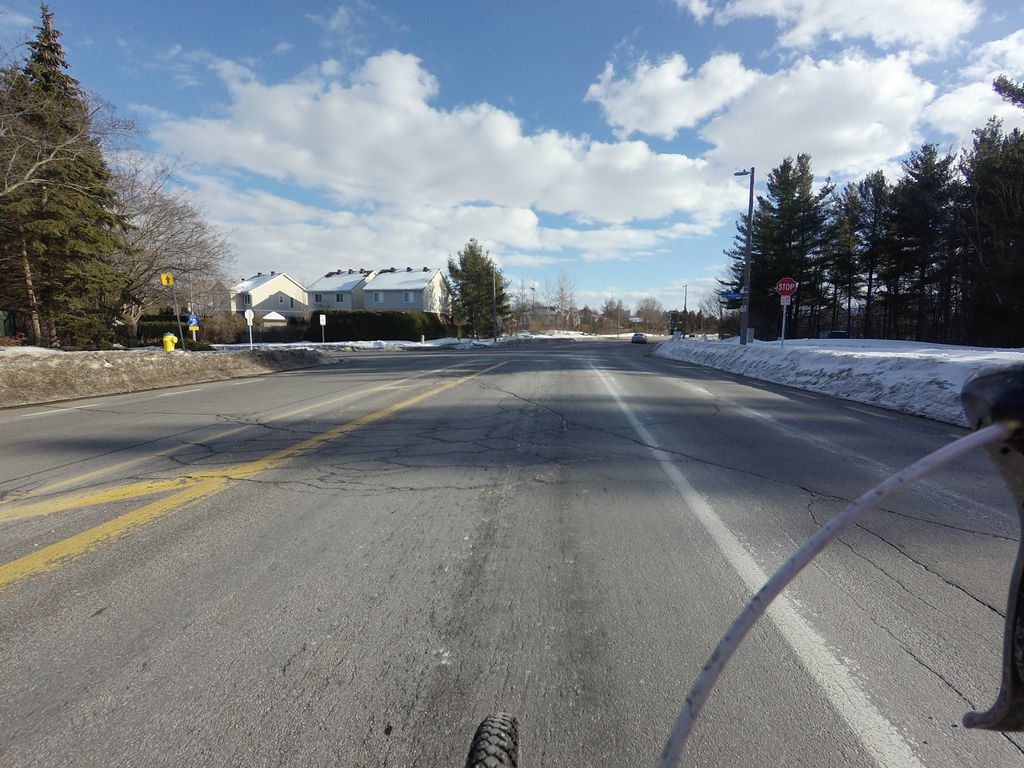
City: ottawa-gatineau